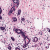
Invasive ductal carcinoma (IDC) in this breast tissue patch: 0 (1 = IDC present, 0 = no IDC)